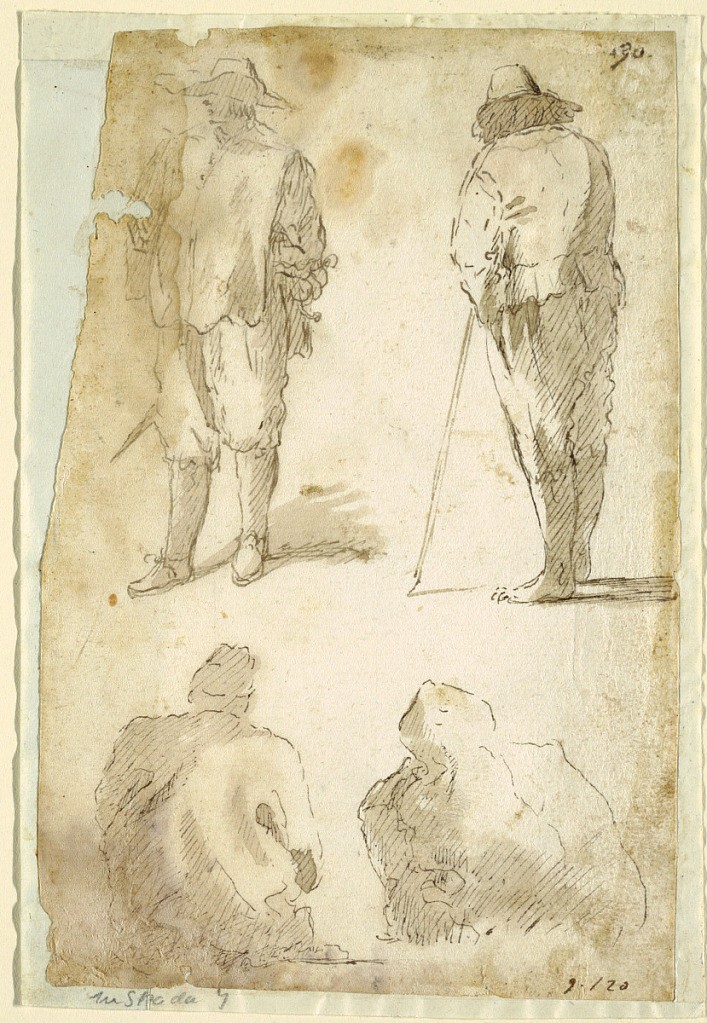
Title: Four Men
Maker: Domenico Gargiulo, called Micco Spadaro, Italian, 1609 - 1675
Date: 1630–1640
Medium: Pen and ink, brush and bistre on paper
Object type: Drawing
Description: At top, two standing men with brimmed hats. The left is seen from the front, the right from behind. Below, two seated figures.